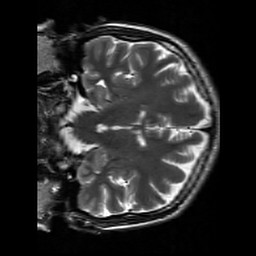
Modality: T2w
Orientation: coronal
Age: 30
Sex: male
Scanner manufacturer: siemens
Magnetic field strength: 3 T
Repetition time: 7 s
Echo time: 0.09 s